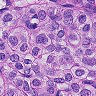
Metastatic tissue present: yes